Interaction volume radius: 10 \u00c5
Interaction volume height: 10 \u00c5
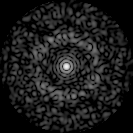
Disorder parameter: 0.8657